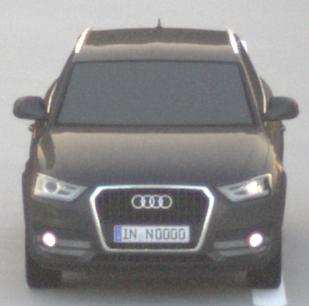
Make: Audi
Model: Q3 1.4 TFSI
Detailed model: Q3 (8U)
Model produced from: 2013/07
Model produced until: 2014/10
Doors: 5
Color: gray
Road condition: dry road
Daytime: sunrise or sunset
Contrast: low contrast